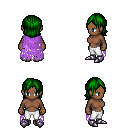
a pixel art fantasy rpg character, female body template, human, dark skin, maroon tattered cape, white pants, green long bangs hairstyle, metal boots, four views (front, back, left, right), 2x2 character sprite sheet, small pixel art, hard edges, no anti-aliasing